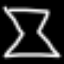
Label: hourglass